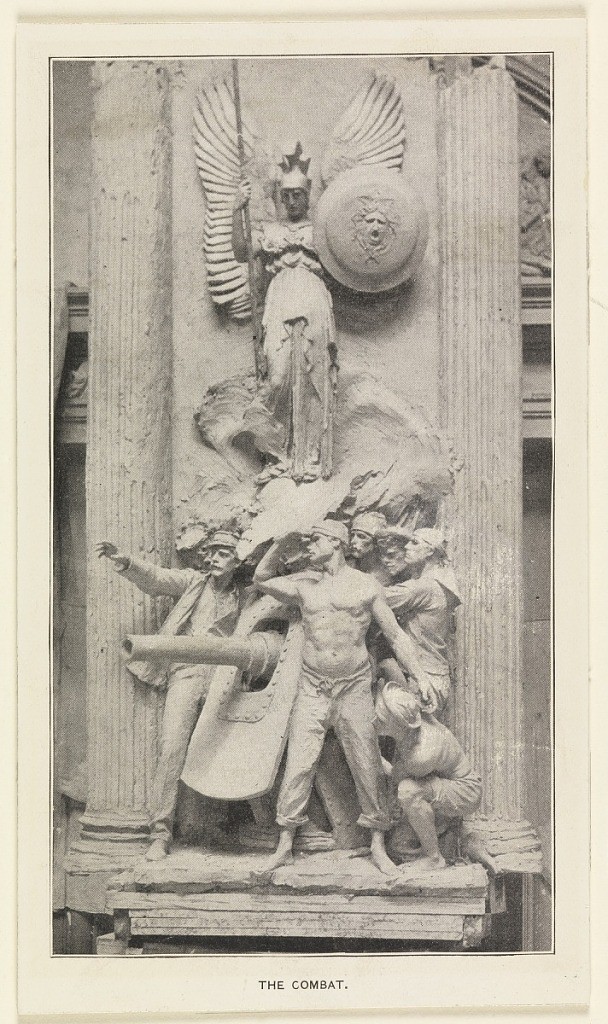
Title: Detail of the Combat sculpture on the Dewey Arch, Madison Square, New York
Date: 1899
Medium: Photographic print on paper
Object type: Print
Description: Detail of the sculpture The Combat on the Dewey Arch. In the sculpture men with weapons such as a tank are gathered at the bottom. An angel holding a spear and shield floats above them.